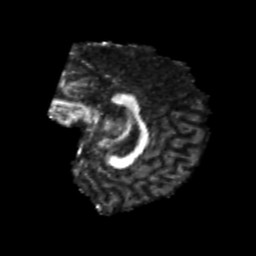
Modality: FA
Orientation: sagittal
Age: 21
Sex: male
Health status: healthy
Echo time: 0.074 s